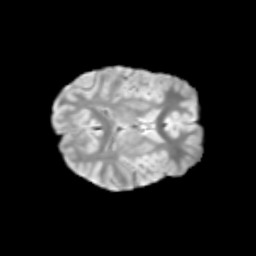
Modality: T2w
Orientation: axial
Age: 10
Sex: male
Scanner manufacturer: siemens
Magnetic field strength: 3 T
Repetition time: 3.8 s
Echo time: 0.07 s